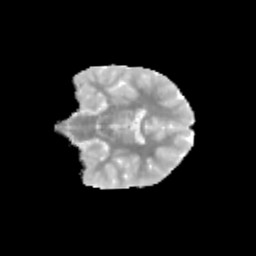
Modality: MD
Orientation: coronal
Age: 10
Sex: female
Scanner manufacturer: siemens
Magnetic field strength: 3 T
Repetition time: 3.8 s
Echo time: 0.07 s